Chest X-ray:
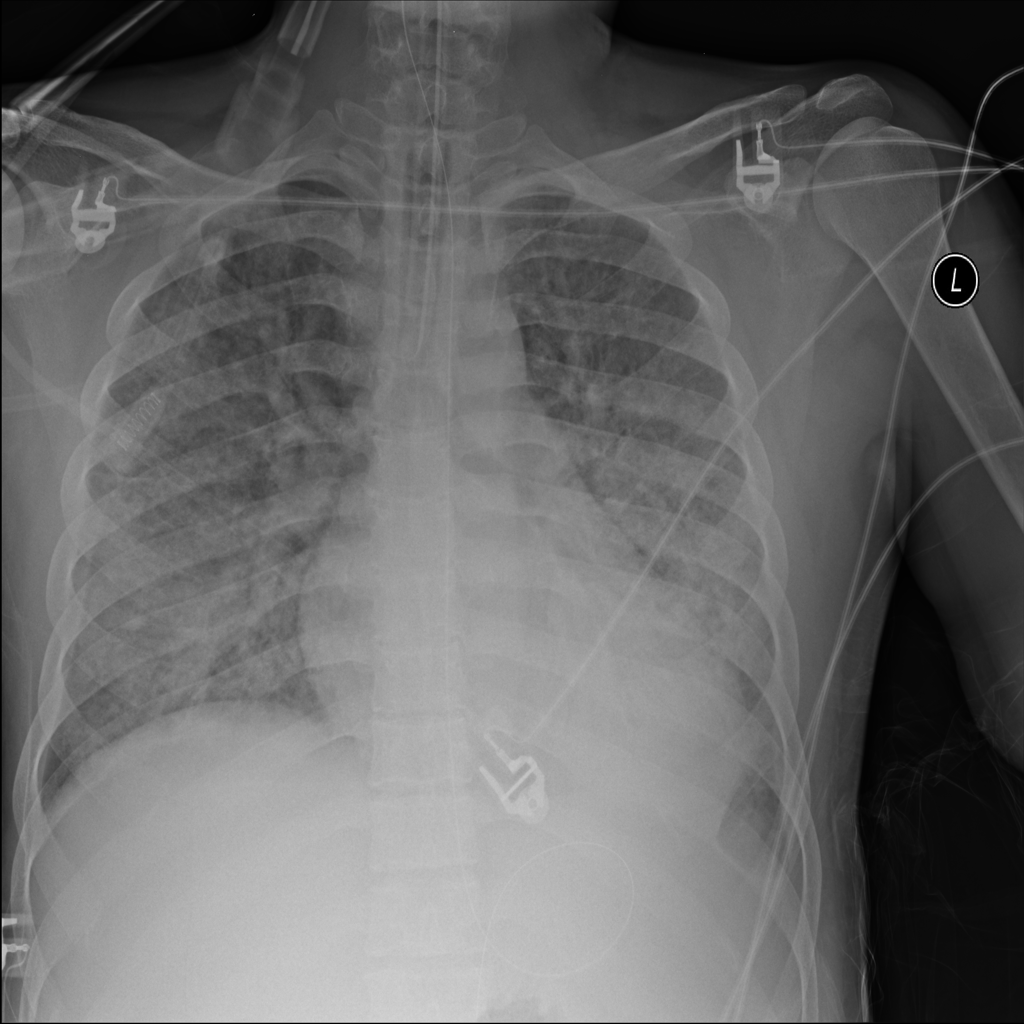
Findings: Consolidation, Effusion, Cardiomegaly
No abnormal finding: no